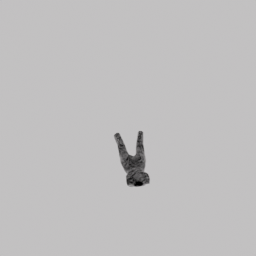
Label: people